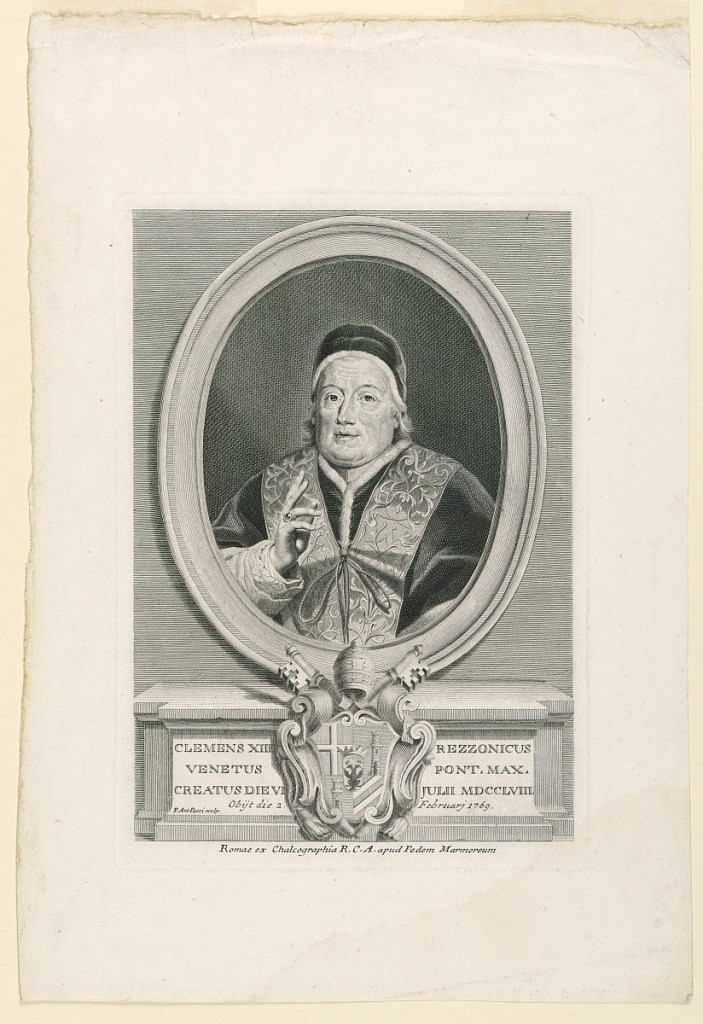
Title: Portrait of Clement XIII (1758-1769)
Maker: Antonio Pazzi, Italian, 1706 - after 1768
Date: ca. 1769
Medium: Engraving on paper
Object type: Print
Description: Half-length portrait of the Pope in frontal view, his right hand raised in benediction. In an oval frame, which stands on a chest, decorated with papal coat-of-arms.